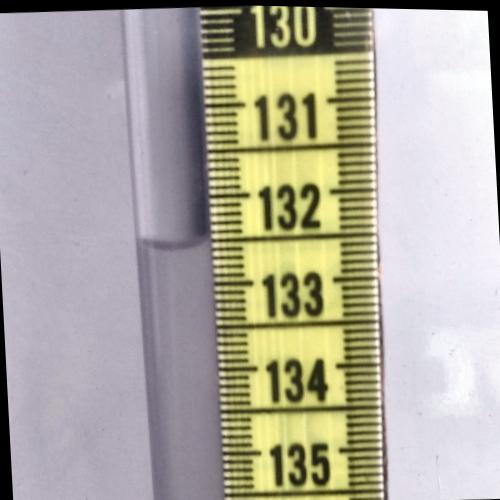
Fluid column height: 132.5 cm